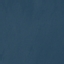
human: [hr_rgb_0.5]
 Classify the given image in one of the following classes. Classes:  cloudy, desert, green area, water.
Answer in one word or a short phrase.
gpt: water